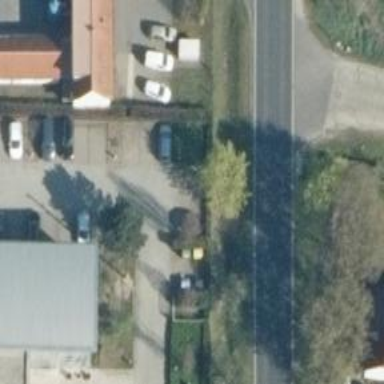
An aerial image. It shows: Road serving as parking aisle.